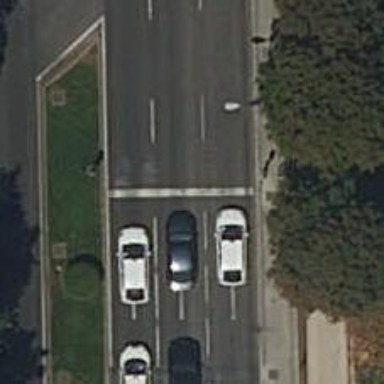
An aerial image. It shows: Road with traffic signals.